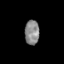
Tissue: skin
Cell type: Epithelial cells
Senescence score: 0.8863
Nuclear area (px): 349
Mean DAPI intensity: 135.877